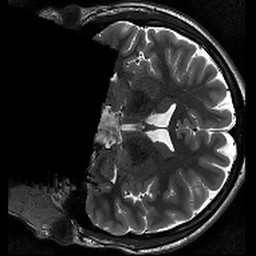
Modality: T2w
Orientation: coronal